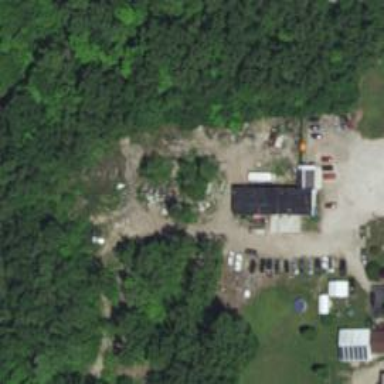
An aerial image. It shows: Gravel parking area.